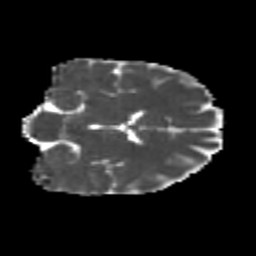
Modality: MD
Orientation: coronal
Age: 24
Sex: female
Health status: healthy
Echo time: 0.074 s